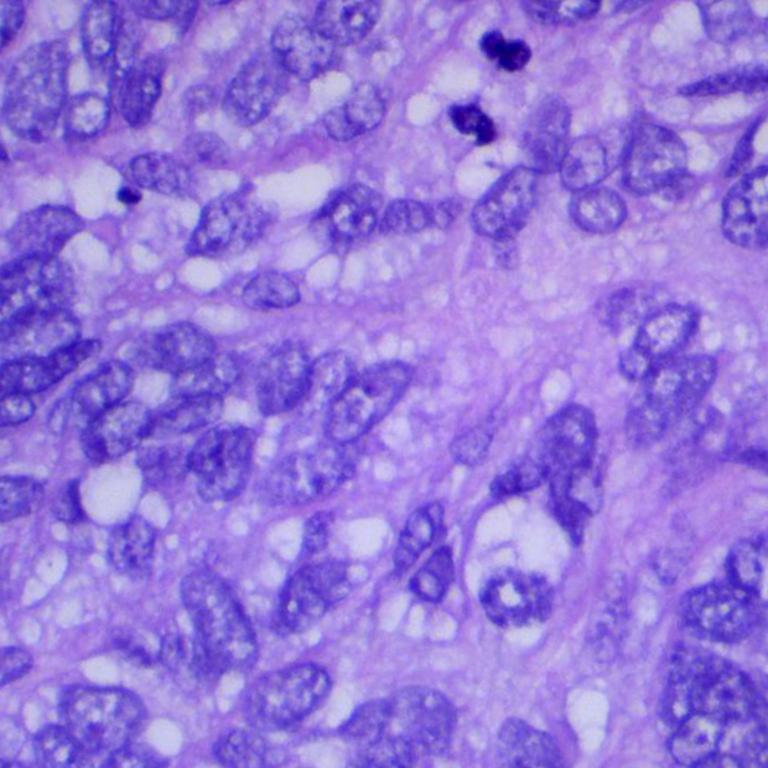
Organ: lung
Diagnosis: squamous carcinomas